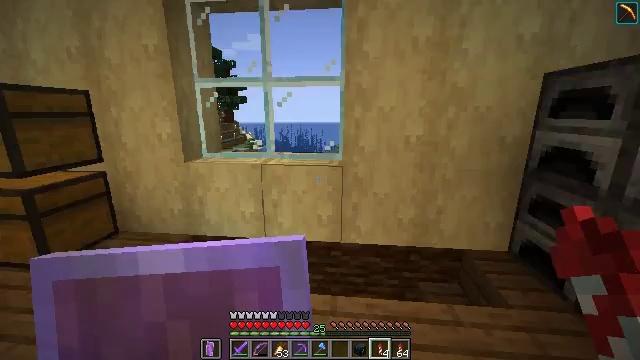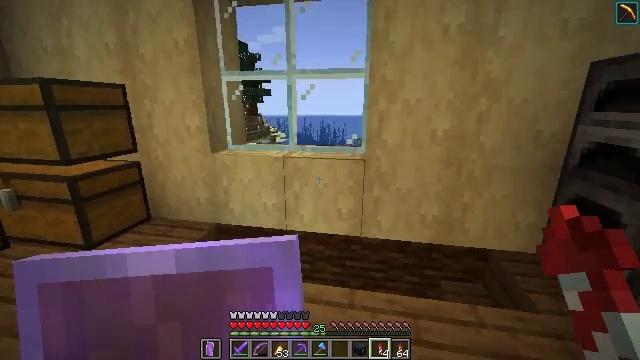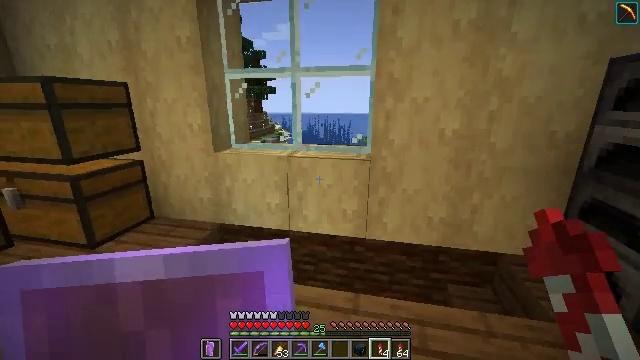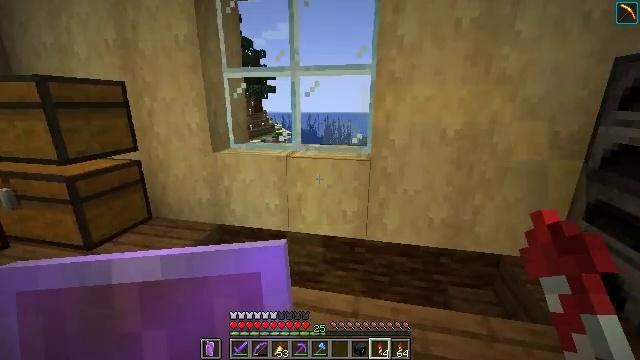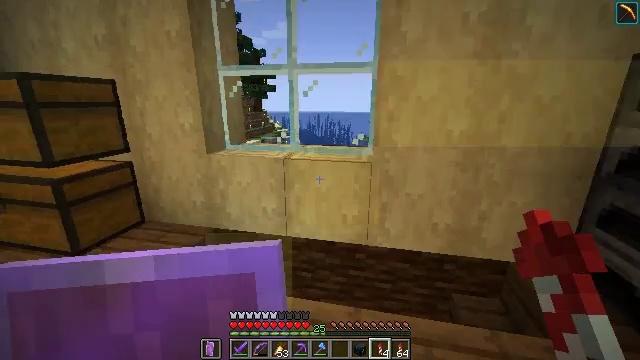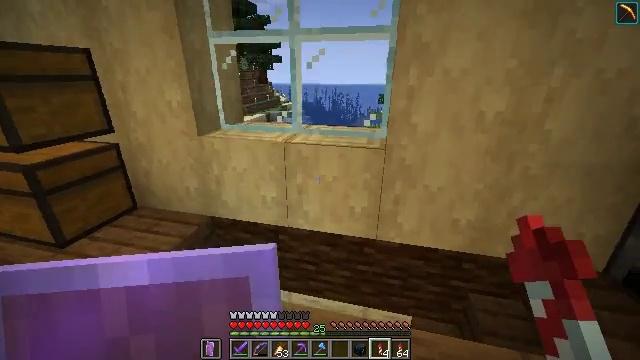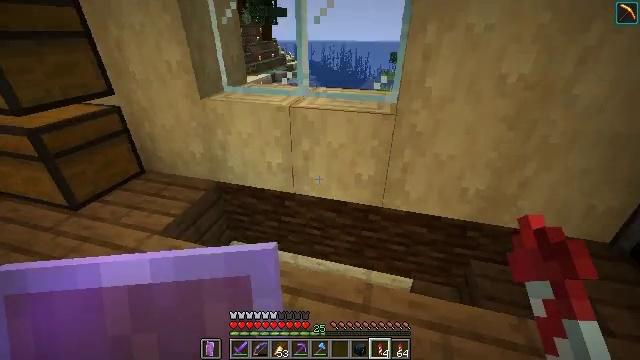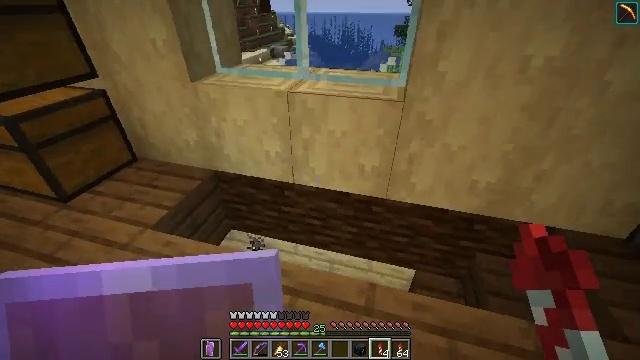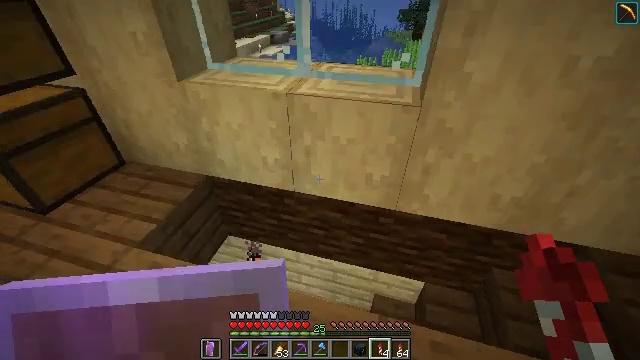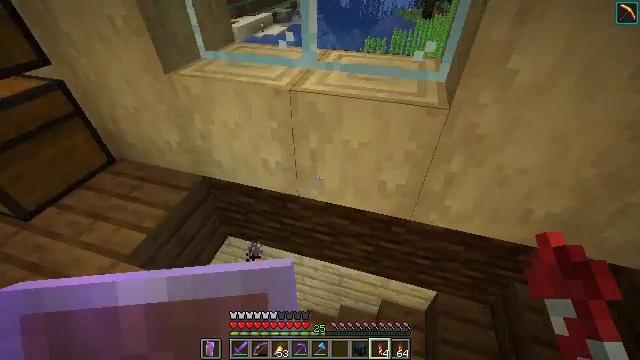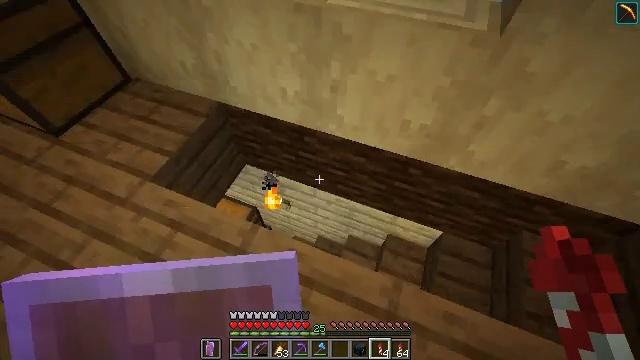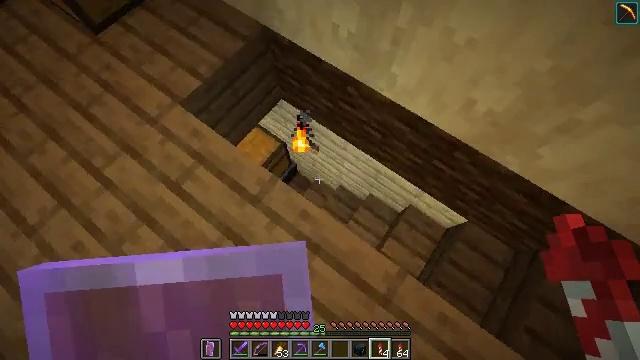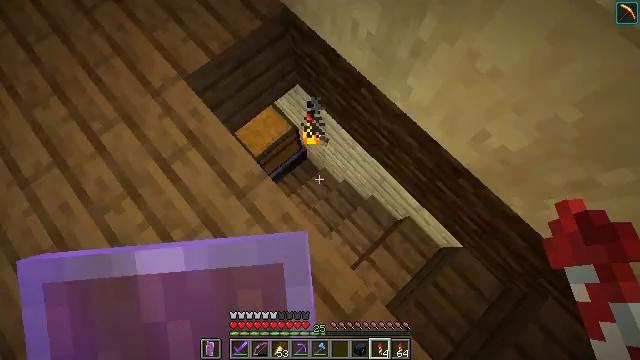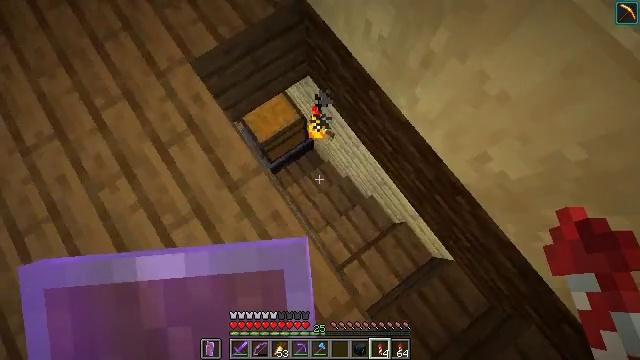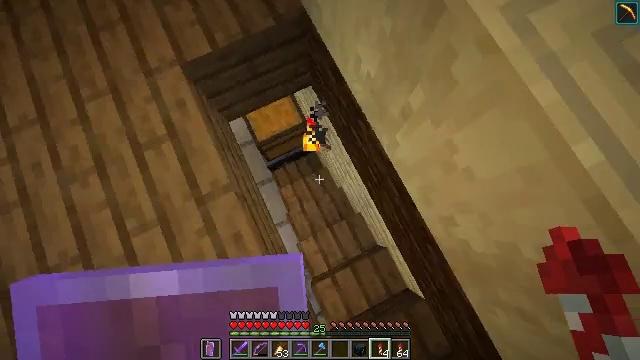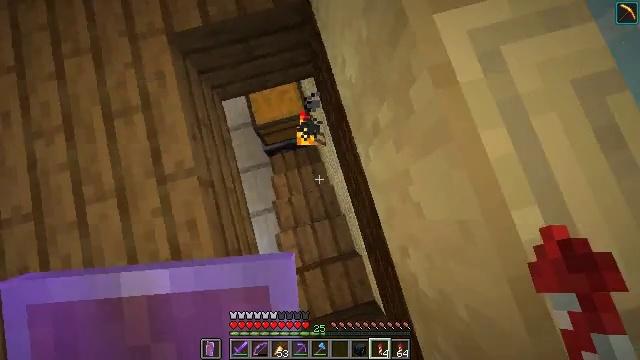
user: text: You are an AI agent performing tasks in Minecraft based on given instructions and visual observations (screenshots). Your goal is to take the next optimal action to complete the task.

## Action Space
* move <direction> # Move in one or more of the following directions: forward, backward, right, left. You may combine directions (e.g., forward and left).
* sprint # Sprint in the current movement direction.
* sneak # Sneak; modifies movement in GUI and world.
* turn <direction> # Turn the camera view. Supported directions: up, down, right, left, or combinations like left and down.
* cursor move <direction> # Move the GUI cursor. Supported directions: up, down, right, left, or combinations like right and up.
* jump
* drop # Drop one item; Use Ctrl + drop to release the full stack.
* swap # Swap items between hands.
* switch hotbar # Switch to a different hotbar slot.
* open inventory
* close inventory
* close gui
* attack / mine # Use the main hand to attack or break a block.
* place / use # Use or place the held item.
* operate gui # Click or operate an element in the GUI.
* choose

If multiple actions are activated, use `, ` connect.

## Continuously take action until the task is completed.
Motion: motion action
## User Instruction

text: Mine the brown shulker box.
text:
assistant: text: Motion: turn left and down
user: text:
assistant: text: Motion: move forward, turn left
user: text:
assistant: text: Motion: move forward
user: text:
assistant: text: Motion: move forward
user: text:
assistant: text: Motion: move forward, turn left and down
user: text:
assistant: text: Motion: move forward, turn left and down
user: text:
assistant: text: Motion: move forward, turn down
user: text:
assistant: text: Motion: move forward, turn down
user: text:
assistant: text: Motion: move forward, turn left and down
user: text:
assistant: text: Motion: move forward, turn left and down
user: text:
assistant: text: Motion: move forward and move right, turn left and down
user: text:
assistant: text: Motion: move forward and move right, turn left and down
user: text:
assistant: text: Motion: move forward and move right, turn left and down
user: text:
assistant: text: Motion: move forward and move right, turn left and down
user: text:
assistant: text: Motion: move right, turn left and down
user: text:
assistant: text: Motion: turn left and down
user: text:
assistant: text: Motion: turn left
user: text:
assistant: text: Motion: turn left and down
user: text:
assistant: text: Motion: move back, turn left and down
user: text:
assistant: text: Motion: move back, turn left
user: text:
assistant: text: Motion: move back, turn left and up
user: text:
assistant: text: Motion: move back, turn left and up
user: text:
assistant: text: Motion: move back, turn up
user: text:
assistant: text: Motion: move back
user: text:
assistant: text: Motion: no_op
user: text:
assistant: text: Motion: no_op
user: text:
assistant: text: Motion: move forward
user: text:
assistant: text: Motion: move forward
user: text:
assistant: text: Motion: move forward
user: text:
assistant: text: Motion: move forward, turn left and up